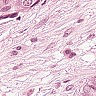
Metastatic tissue present: yes